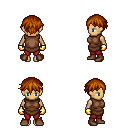
a pixel art fantasy rpg character, female body template, human, tanned skin, brown tunic, red pants, brunette short bangs hairstyle, gold gloves, brown shoes, four views (front, back, left, right), 2x2 character sprite sheet, small pixel art, hard edges, no anti-aliasing